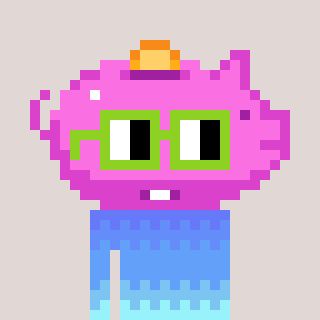
a pixel art character with square light green glasses, a piggybank-shaped head and a bege-colored body on a warm background